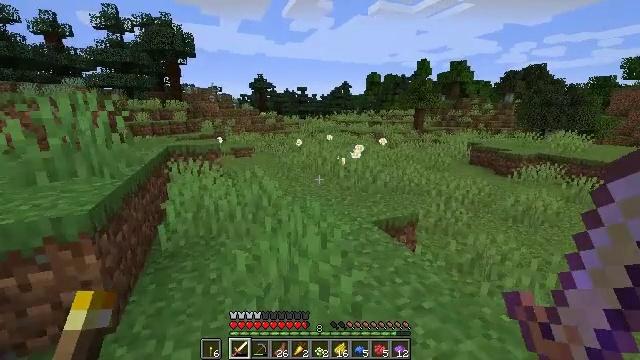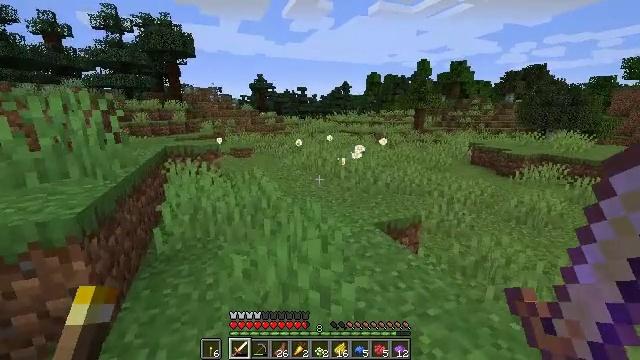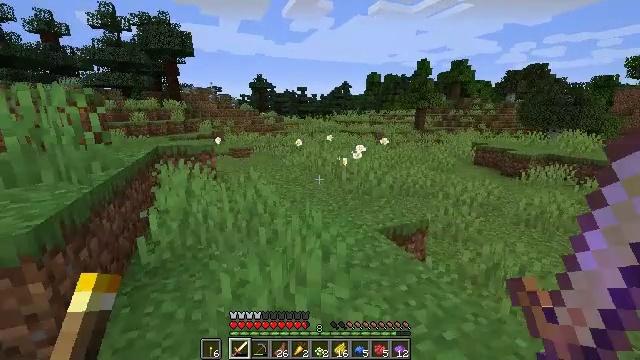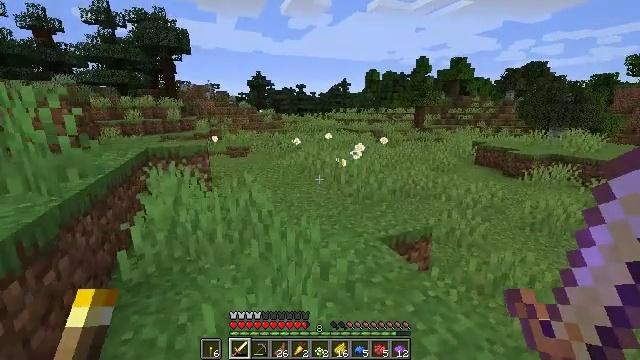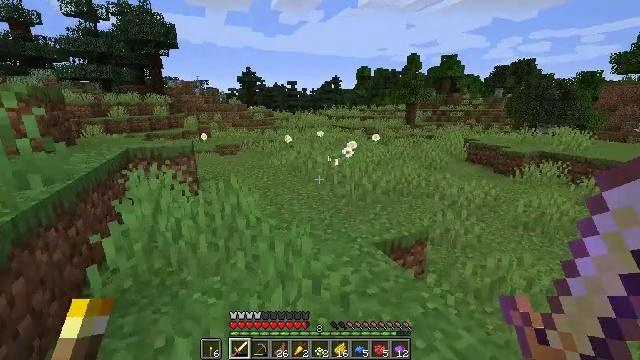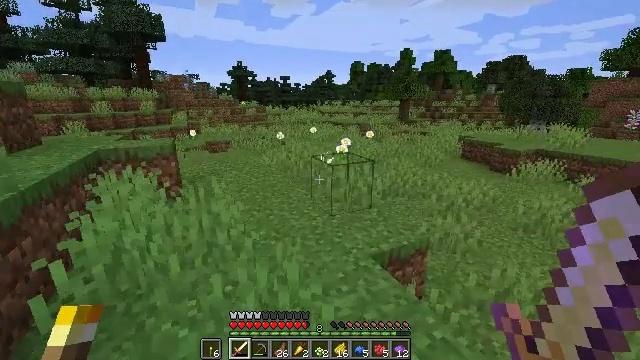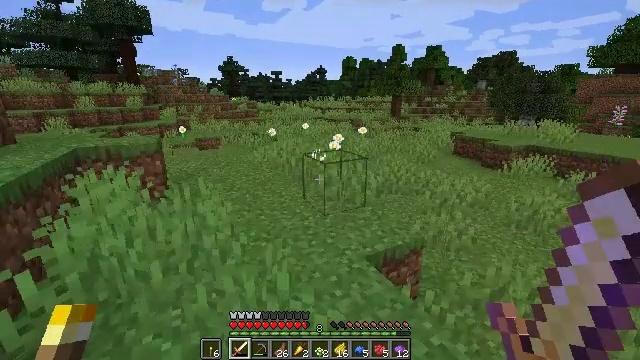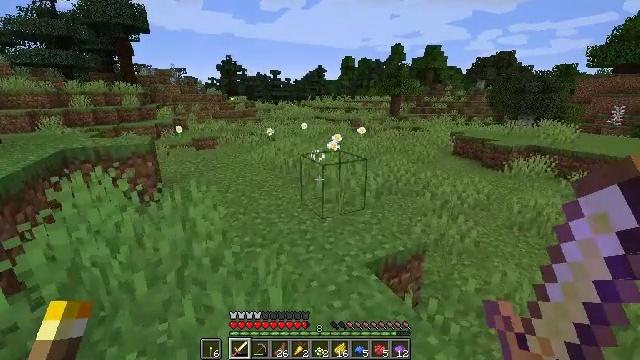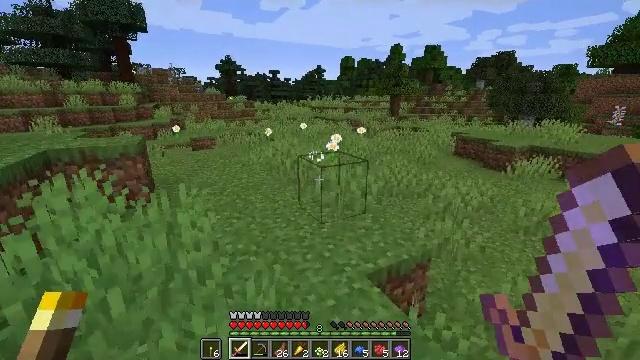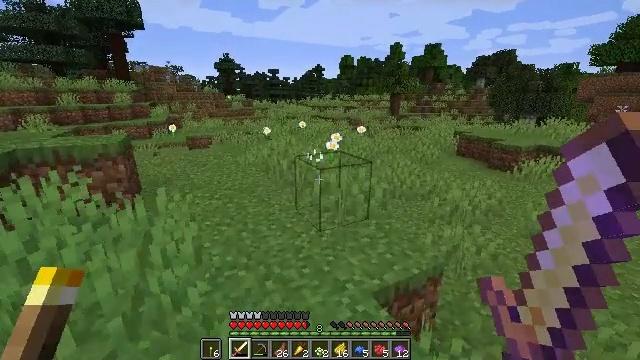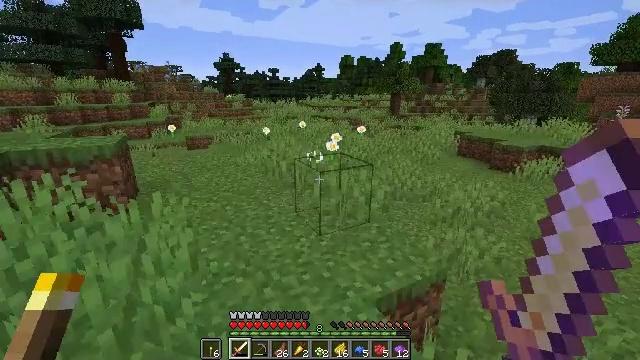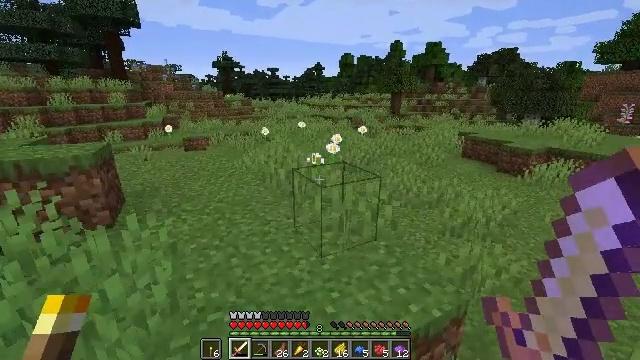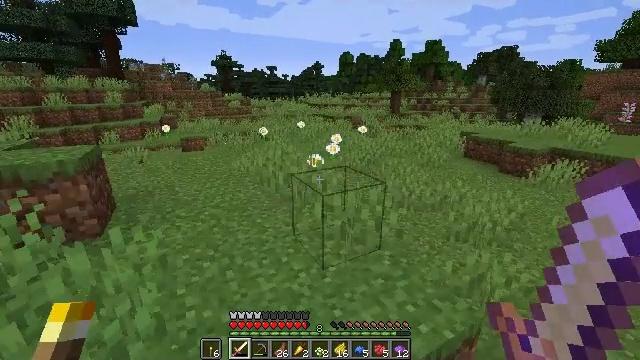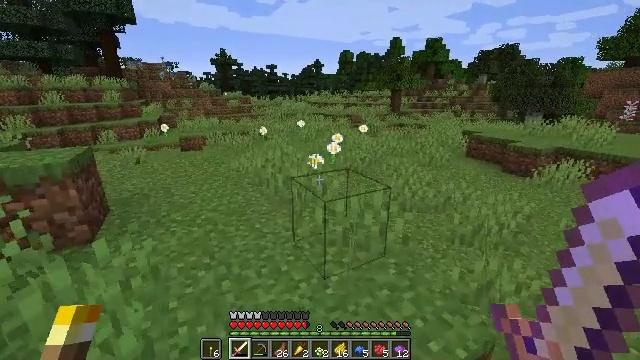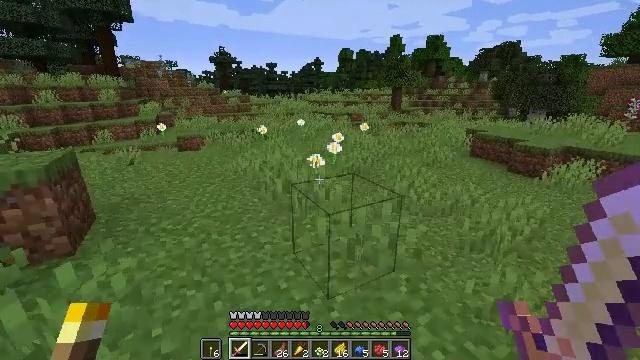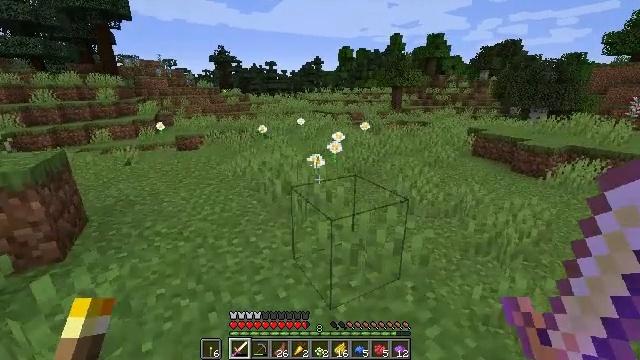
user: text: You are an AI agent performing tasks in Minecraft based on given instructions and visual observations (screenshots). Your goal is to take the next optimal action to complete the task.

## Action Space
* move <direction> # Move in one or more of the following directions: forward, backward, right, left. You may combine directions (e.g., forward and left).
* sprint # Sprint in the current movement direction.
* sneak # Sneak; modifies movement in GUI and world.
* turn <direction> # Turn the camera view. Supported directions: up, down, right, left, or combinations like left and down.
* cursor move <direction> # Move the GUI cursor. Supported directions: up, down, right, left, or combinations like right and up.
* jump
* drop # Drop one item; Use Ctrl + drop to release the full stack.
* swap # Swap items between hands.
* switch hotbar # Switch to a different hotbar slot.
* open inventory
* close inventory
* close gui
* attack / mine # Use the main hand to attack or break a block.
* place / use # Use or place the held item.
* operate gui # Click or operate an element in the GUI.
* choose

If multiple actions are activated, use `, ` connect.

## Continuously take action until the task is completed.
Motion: motion action
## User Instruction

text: Collect oxeye daisy from the ground.
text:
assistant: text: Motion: move forward
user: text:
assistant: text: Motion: move forward
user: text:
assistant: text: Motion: move forward
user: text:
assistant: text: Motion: move forward, turn right
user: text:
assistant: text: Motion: move forward, turn right
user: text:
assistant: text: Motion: move forward, turn right
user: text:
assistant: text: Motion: move forward
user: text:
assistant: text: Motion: move forward
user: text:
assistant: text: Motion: move forward
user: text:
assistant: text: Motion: move forward
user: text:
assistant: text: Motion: move forward
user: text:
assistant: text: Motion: move forward
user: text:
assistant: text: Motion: move forward
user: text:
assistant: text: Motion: move forward
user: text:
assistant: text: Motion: move forward
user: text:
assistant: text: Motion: move forward
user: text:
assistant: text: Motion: move forward
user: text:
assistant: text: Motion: move forward
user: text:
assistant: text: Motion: move forward
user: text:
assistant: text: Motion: move forward
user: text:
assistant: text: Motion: move forward
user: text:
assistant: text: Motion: move forward
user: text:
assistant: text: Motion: move forward
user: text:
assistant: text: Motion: move forward
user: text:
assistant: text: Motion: move forward
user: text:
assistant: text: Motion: move forward
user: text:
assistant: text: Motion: move forward
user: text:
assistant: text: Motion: move forward, turn down
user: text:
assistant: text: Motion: move forward, turn down
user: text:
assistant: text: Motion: move forward